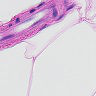
Metastatic tissue present: no